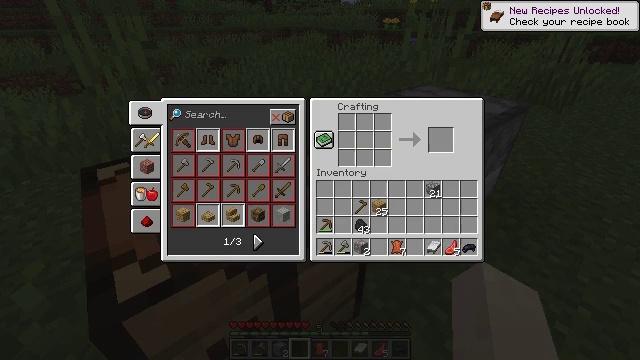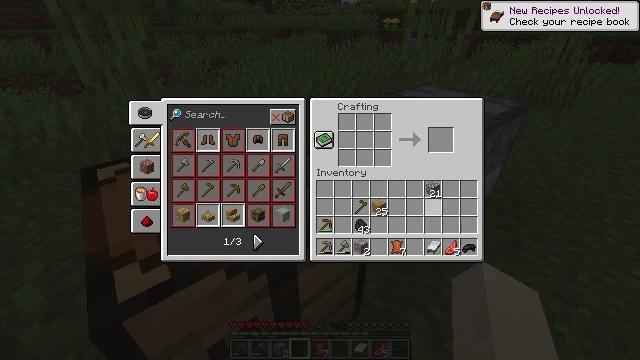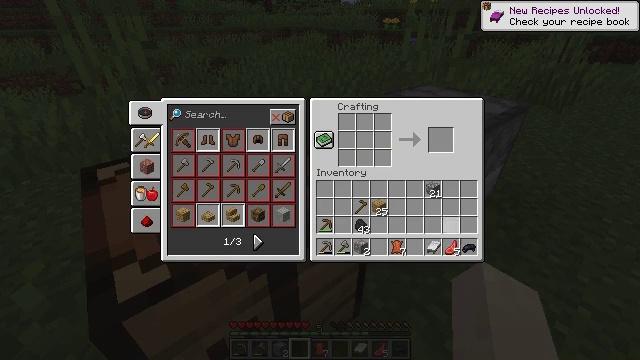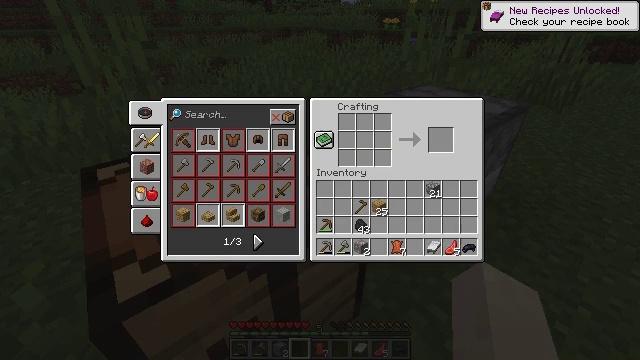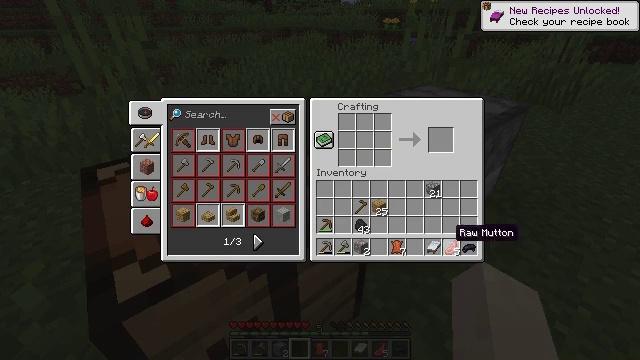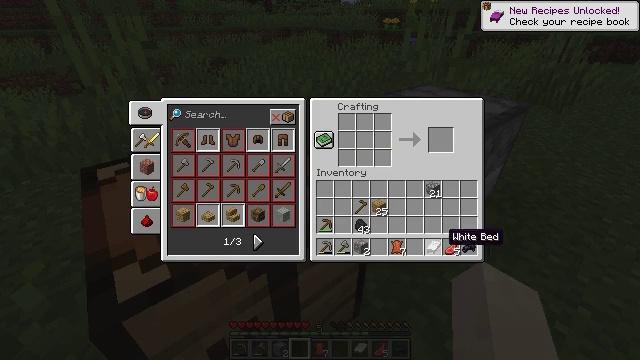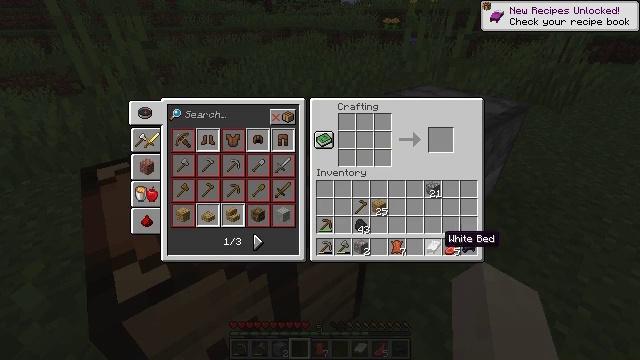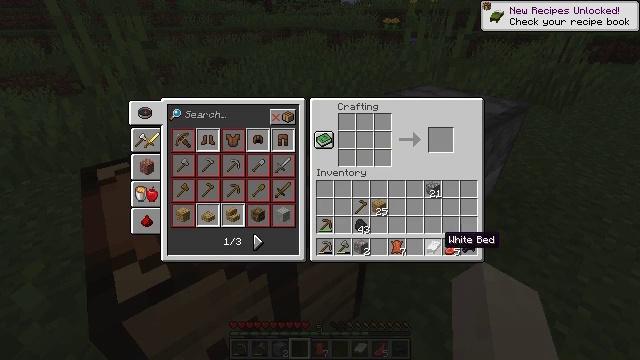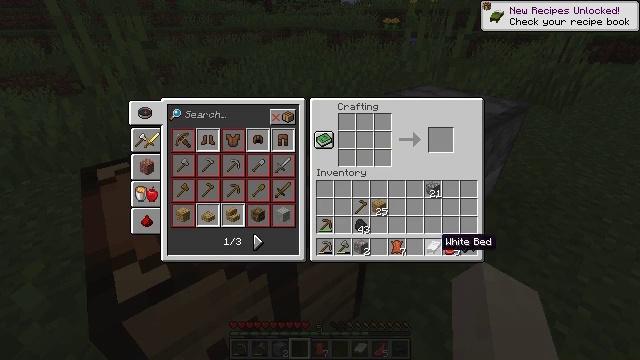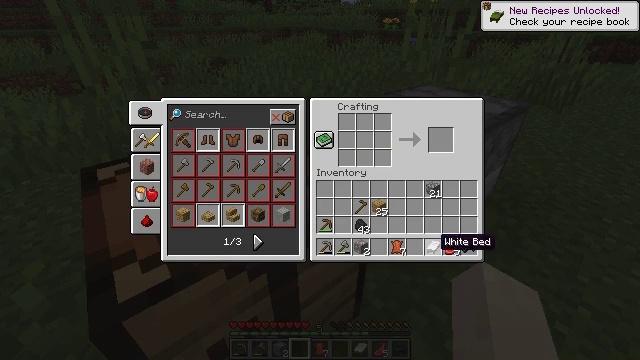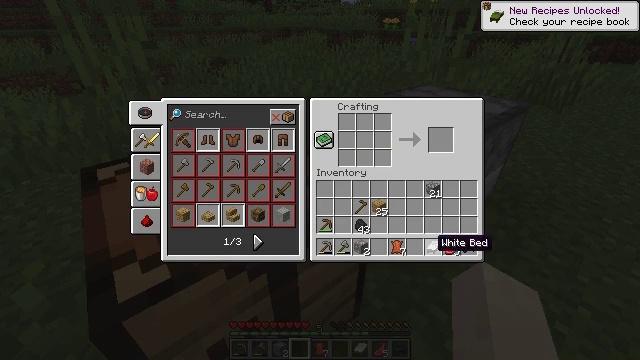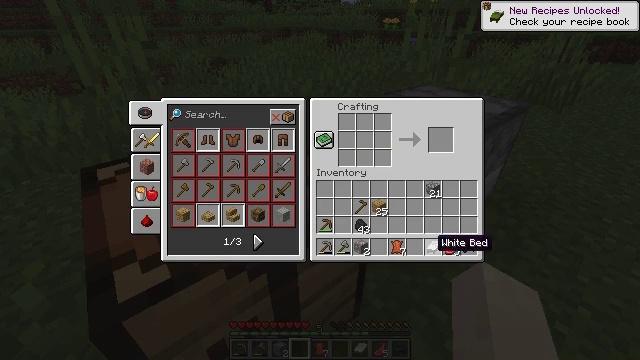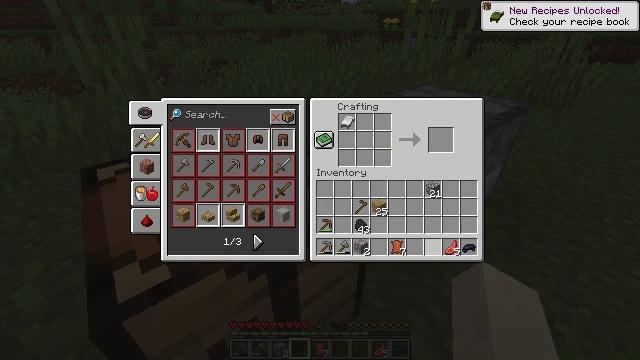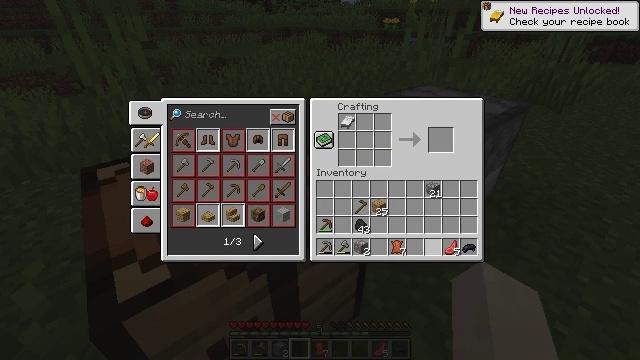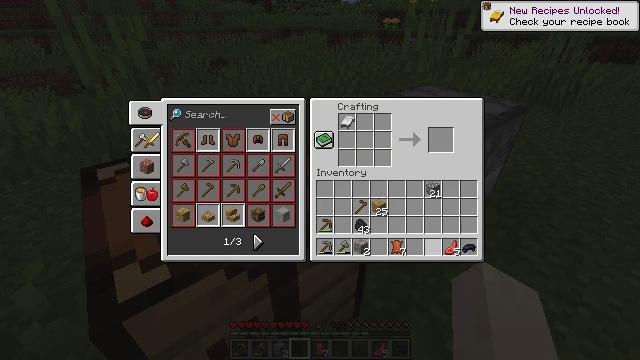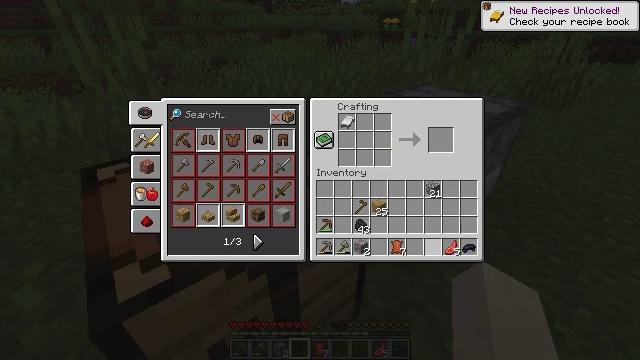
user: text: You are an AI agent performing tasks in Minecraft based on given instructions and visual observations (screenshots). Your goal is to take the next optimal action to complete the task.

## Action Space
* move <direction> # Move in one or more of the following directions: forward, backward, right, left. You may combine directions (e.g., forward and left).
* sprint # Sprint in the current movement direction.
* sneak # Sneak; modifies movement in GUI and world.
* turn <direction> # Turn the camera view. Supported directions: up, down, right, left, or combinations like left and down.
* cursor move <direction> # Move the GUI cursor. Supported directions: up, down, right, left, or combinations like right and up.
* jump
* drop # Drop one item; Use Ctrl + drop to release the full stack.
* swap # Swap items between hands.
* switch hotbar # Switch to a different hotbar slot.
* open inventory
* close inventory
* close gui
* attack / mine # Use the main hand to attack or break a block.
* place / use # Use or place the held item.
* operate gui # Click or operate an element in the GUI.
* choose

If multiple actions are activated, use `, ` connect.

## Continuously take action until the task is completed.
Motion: motion action
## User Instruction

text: Combine black wool and planks to craft a black bed.
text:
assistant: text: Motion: sneak, cursor move down, open gui
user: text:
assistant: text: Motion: cursor move right and down
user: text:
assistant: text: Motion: cursor move down
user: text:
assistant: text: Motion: no_op
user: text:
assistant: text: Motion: cursor move left
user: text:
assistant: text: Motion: no_op
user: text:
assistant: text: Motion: no_op
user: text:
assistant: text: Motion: no_op
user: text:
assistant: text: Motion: no_op
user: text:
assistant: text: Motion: sneak
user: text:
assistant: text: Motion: sneak
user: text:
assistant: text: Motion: sneak, operate gui
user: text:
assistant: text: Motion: sneak, operate gui
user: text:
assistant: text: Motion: sneak, operate gui
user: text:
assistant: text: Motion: sneak
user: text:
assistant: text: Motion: sneak, cursor move right
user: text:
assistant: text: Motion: sneak, cursor move right
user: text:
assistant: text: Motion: sneak
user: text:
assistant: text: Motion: sneak
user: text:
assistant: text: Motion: sneak
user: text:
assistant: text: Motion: sneak, operate gui
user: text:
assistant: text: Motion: sneak, operate gui
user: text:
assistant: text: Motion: sneak, operate gui
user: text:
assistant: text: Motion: sneak
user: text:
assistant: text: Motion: sneak, cursor move left and up
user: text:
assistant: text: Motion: sneak, cursor move left and up
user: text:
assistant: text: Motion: sneak, cursor move left and up
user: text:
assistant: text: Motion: sneak, cursor move up
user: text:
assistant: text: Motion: sneak
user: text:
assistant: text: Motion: sneak